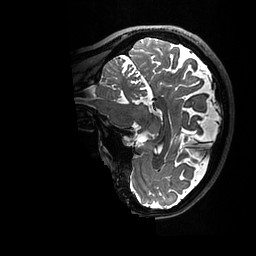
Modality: T2w
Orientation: sagittal
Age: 36
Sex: female
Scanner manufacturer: ge
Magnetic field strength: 3 T
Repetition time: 3.203 s
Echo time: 0.0669 s